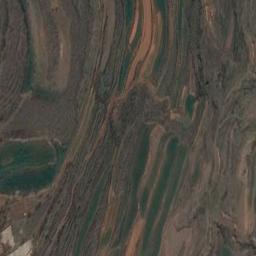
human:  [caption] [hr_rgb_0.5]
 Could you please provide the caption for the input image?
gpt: There are bare and green terrace .

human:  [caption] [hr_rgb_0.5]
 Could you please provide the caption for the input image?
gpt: Many green plants are on the terrace .

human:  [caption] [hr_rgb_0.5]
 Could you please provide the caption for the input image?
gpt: There is a path between the terraces leading to a building .

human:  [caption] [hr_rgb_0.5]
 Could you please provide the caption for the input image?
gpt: A large layer of brown and green mixed terraces .

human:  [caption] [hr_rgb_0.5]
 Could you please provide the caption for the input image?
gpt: There are many brown terraces and some green ones .